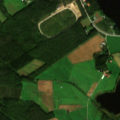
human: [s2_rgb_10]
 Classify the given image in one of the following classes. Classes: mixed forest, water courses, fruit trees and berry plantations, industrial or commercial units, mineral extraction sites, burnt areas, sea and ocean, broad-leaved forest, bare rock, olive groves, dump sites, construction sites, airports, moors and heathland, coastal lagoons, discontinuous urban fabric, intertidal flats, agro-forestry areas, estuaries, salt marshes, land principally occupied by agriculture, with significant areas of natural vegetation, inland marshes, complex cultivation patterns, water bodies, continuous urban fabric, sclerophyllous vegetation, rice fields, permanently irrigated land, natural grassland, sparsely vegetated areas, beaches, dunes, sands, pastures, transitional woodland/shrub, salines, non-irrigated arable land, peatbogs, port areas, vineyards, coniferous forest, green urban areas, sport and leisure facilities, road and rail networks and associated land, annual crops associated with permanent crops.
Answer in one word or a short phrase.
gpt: discontinuous urban fabric, non-irrigated arable land, land principally occupied by agriculture, with significant areas of natural vegetation, coniferous forest, mixed forest, water bodies